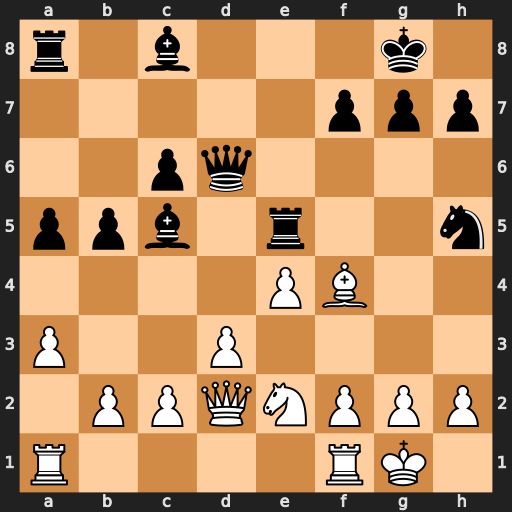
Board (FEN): r1b3k1/5ppp/2pq4/ppb1r2n/4PB2/P2P4/1PPQNPPP/R4RK1
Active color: w
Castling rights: -
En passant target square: -
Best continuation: Bxe5 Qxe5 d4 Qd6 Qg5